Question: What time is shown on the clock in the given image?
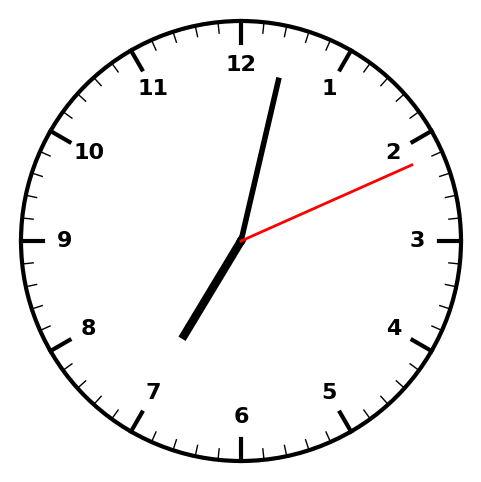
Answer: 07:02:11